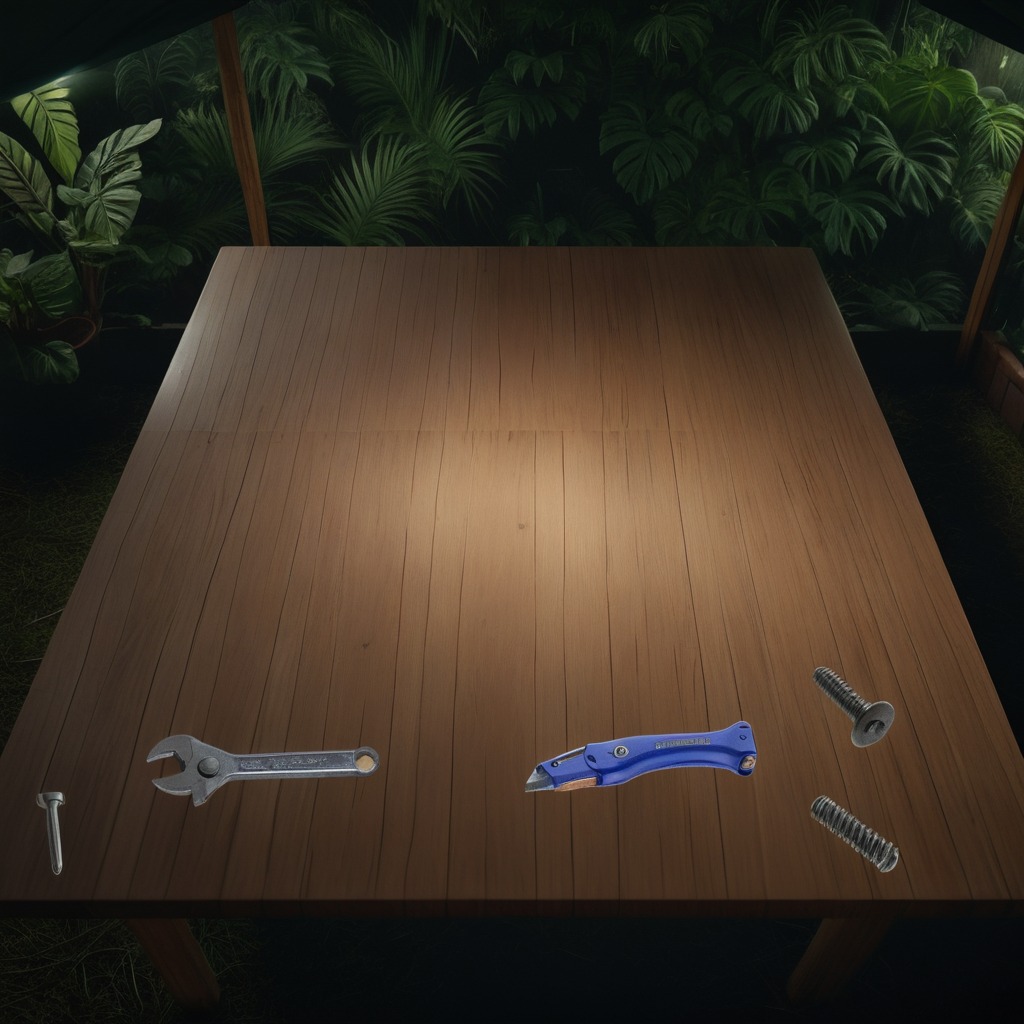
A utility knife, a metal machine screw, an iron nail, a coiled metal spring, and a wrench are lying on the wooden table.